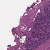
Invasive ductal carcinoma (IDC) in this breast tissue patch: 0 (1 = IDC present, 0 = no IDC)